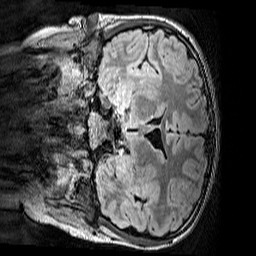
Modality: FLAIR
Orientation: coronal
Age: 11
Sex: male
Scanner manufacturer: siemens
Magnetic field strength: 3 T
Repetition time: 5 s
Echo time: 0.388 s